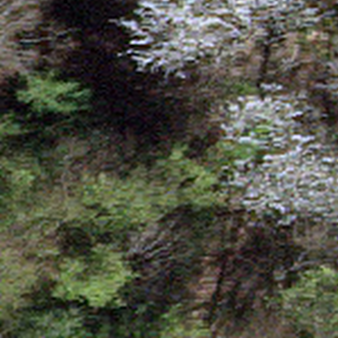
Label: other